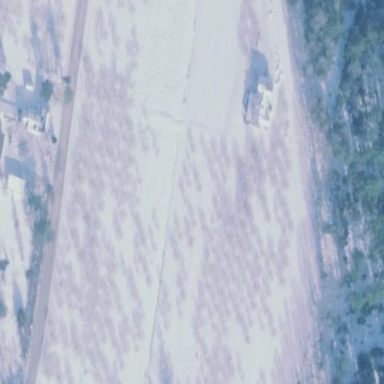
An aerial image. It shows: Orchard.